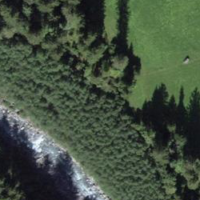
EUNIS habitat code: 44
Species observed at this site:
Rubus saxatilis